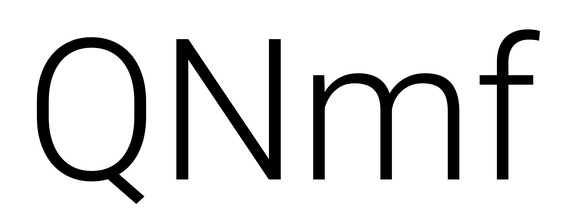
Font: Roboto_Light